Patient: sex F, age 65
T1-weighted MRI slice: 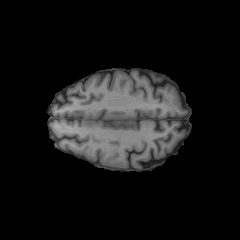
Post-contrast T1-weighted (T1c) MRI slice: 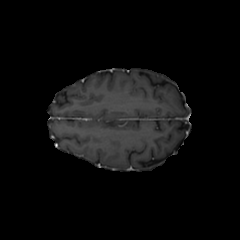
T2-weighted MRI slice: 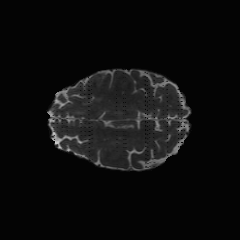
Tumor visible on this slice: yes
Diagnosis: Glioblastoma, IDH-wildtype
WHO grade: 4